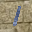
Label: 1